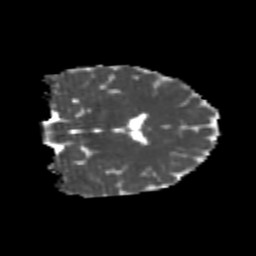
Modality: MD
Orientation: coronal
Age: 21
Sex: female
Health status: healthy
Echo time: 0.074 s